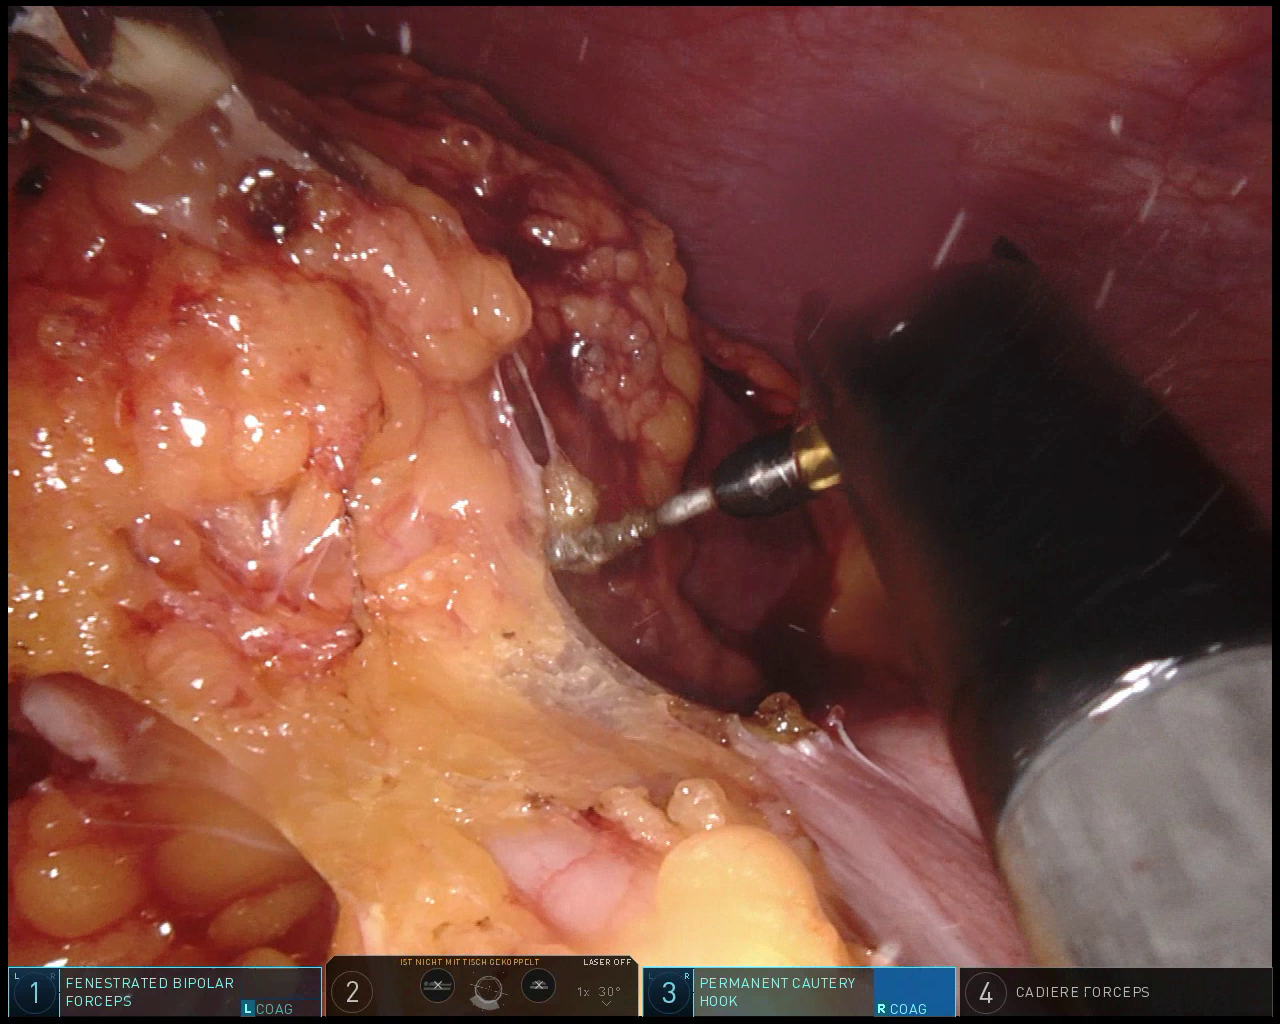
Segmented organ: spleen
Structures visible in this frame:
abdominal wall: yes
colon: yes
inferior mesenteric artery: no
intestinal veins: no
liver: no
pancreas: no
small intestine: no
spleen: yes
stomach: no
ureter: no
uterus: no
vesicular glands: no